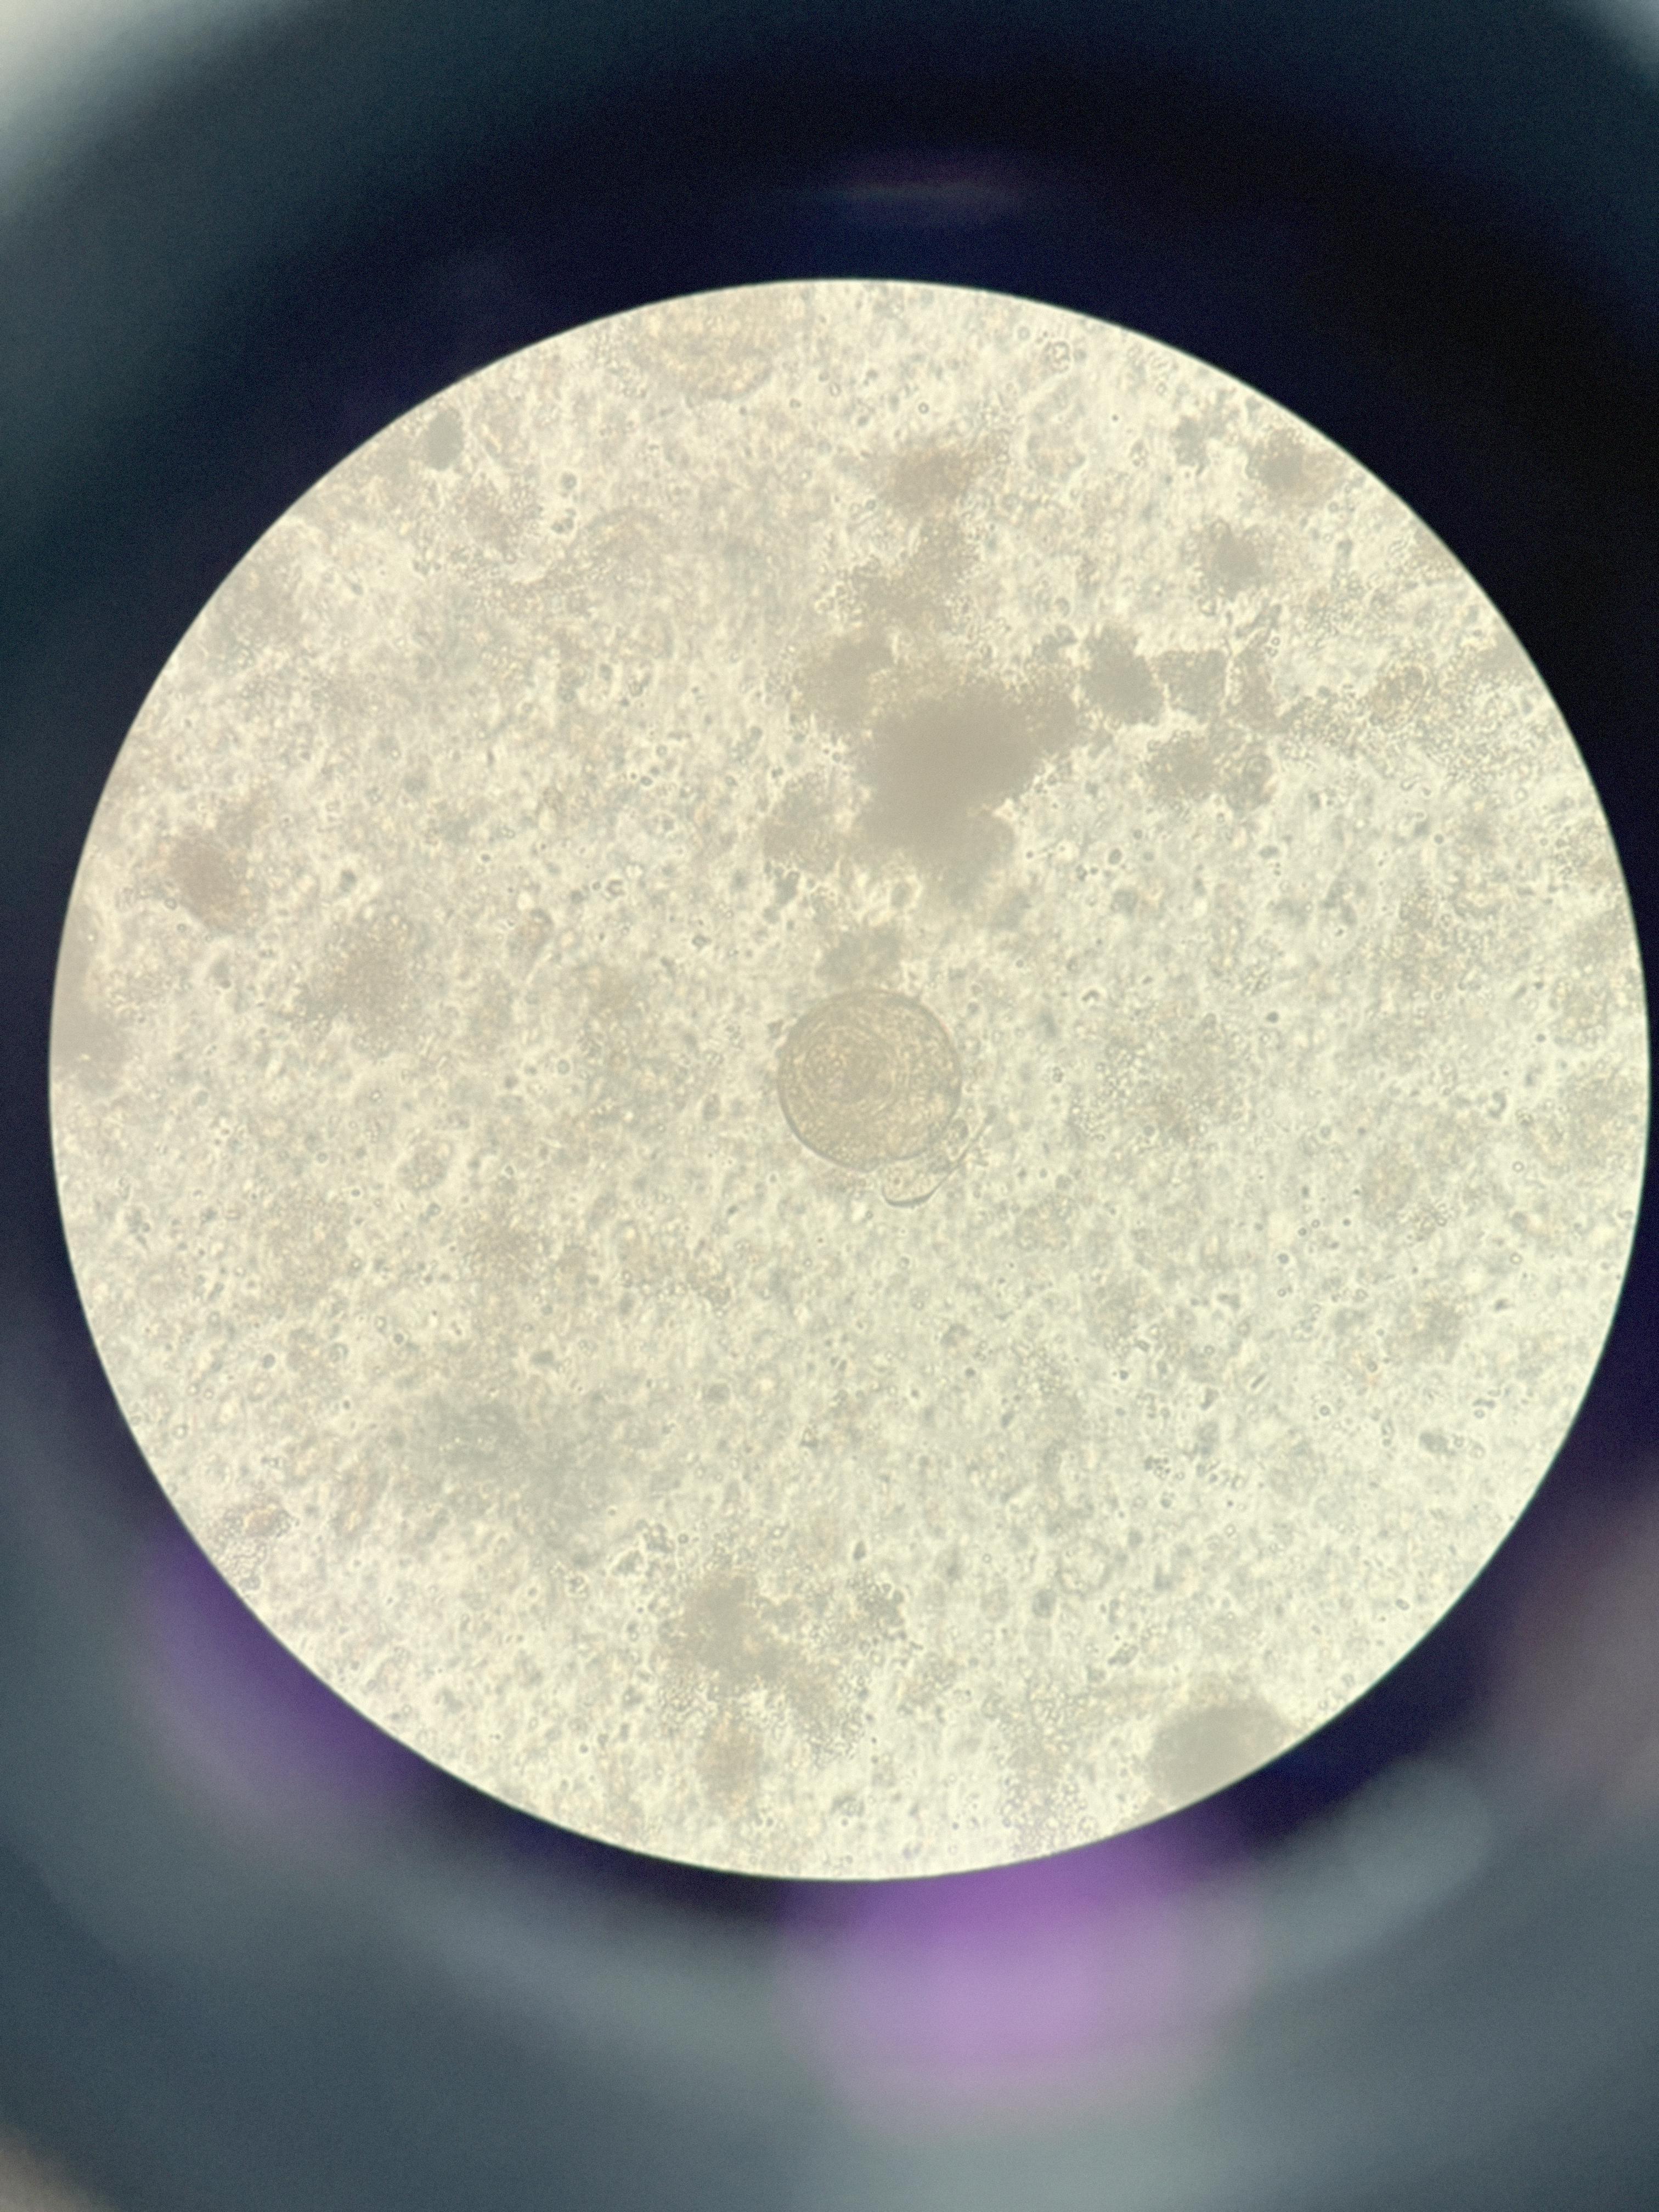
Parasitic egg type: Hymenolepis diminuta